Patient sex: F
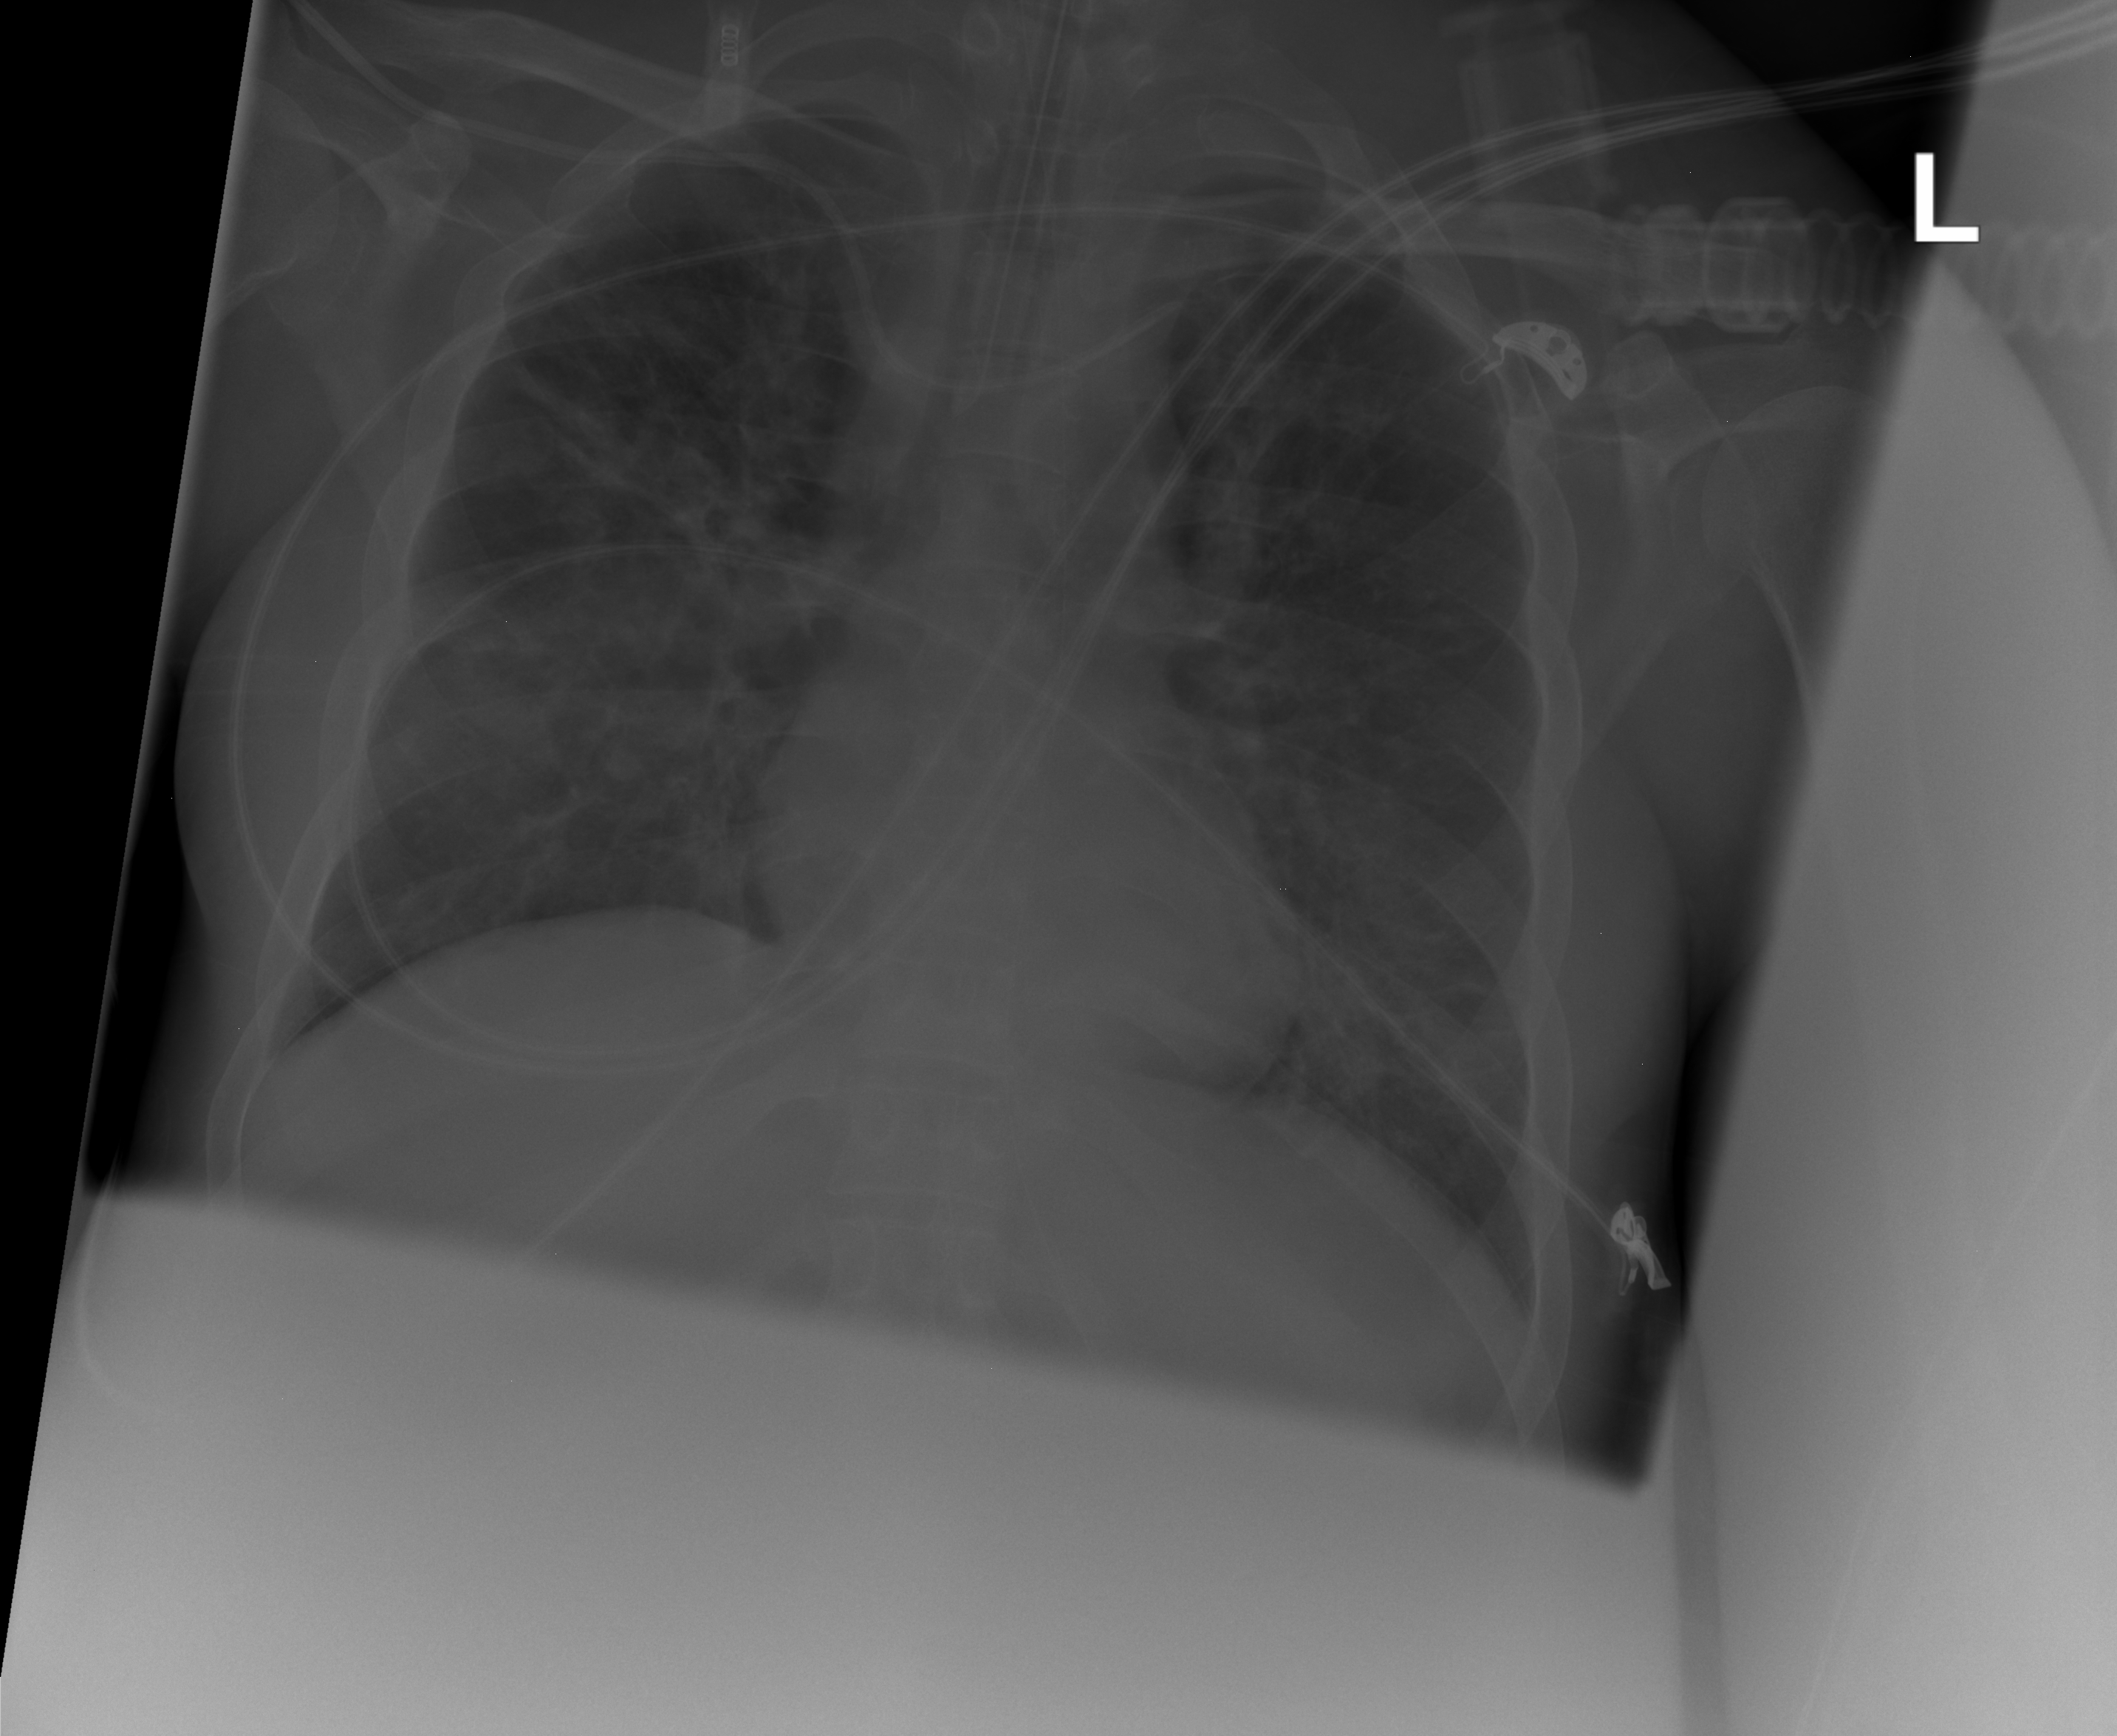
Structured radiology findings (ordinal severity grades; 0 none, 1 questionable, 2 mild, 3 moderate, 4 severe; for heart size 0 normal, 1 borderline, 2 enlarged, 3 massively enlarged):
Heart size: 0
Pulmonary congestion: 0
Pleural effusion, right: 0
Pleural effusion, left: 0
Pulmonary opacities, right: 3
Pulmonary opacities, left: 3
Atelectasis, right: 2
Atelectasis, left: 2